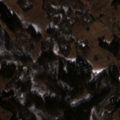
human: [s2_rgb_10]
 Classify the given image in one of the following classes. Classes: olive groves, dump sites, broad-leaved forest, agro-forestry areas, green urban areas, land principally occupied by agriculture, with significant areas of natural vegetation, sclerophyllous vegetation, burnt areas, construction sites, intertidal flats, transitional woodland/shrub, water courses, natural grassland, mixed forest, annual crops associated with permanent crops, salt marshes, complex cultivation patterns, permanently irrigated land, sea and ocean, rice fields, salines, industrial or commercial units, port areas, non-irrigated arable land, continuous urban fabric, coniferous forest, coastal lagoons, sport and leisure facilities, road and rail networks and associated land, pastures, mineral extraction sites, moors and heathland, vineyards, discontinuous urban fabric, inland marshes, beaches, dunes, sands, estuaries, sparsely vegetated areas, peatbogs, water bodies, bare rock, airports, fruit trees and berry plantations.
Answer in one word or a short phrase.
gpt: non-irrigated arable land, pastures, land principally occupied by agriculture, with significant areas of natural vegetation, broad-leaved forest, mixed forest, transitional woodland/shrub